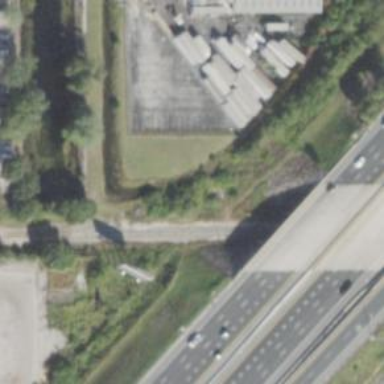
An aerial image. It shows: Disused railway spur.